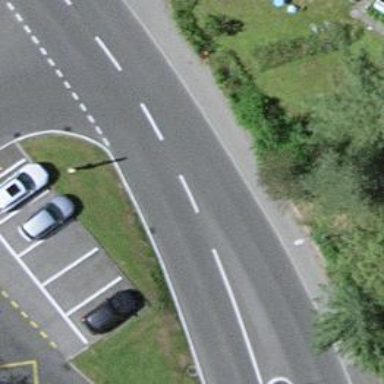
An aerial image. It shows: Tertiary road.